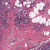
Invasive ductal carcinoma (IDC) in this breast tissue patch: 0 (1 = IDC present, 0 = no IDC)